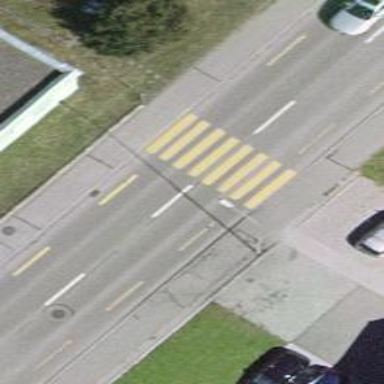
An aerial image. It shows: Uncontrolled road crossing.